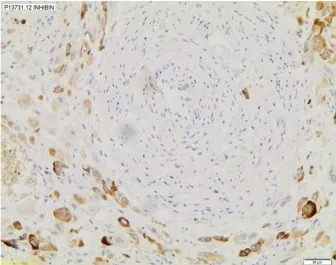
Histologic sections. Inhibin marking.
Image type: pathology (immunostaining)